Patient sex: F
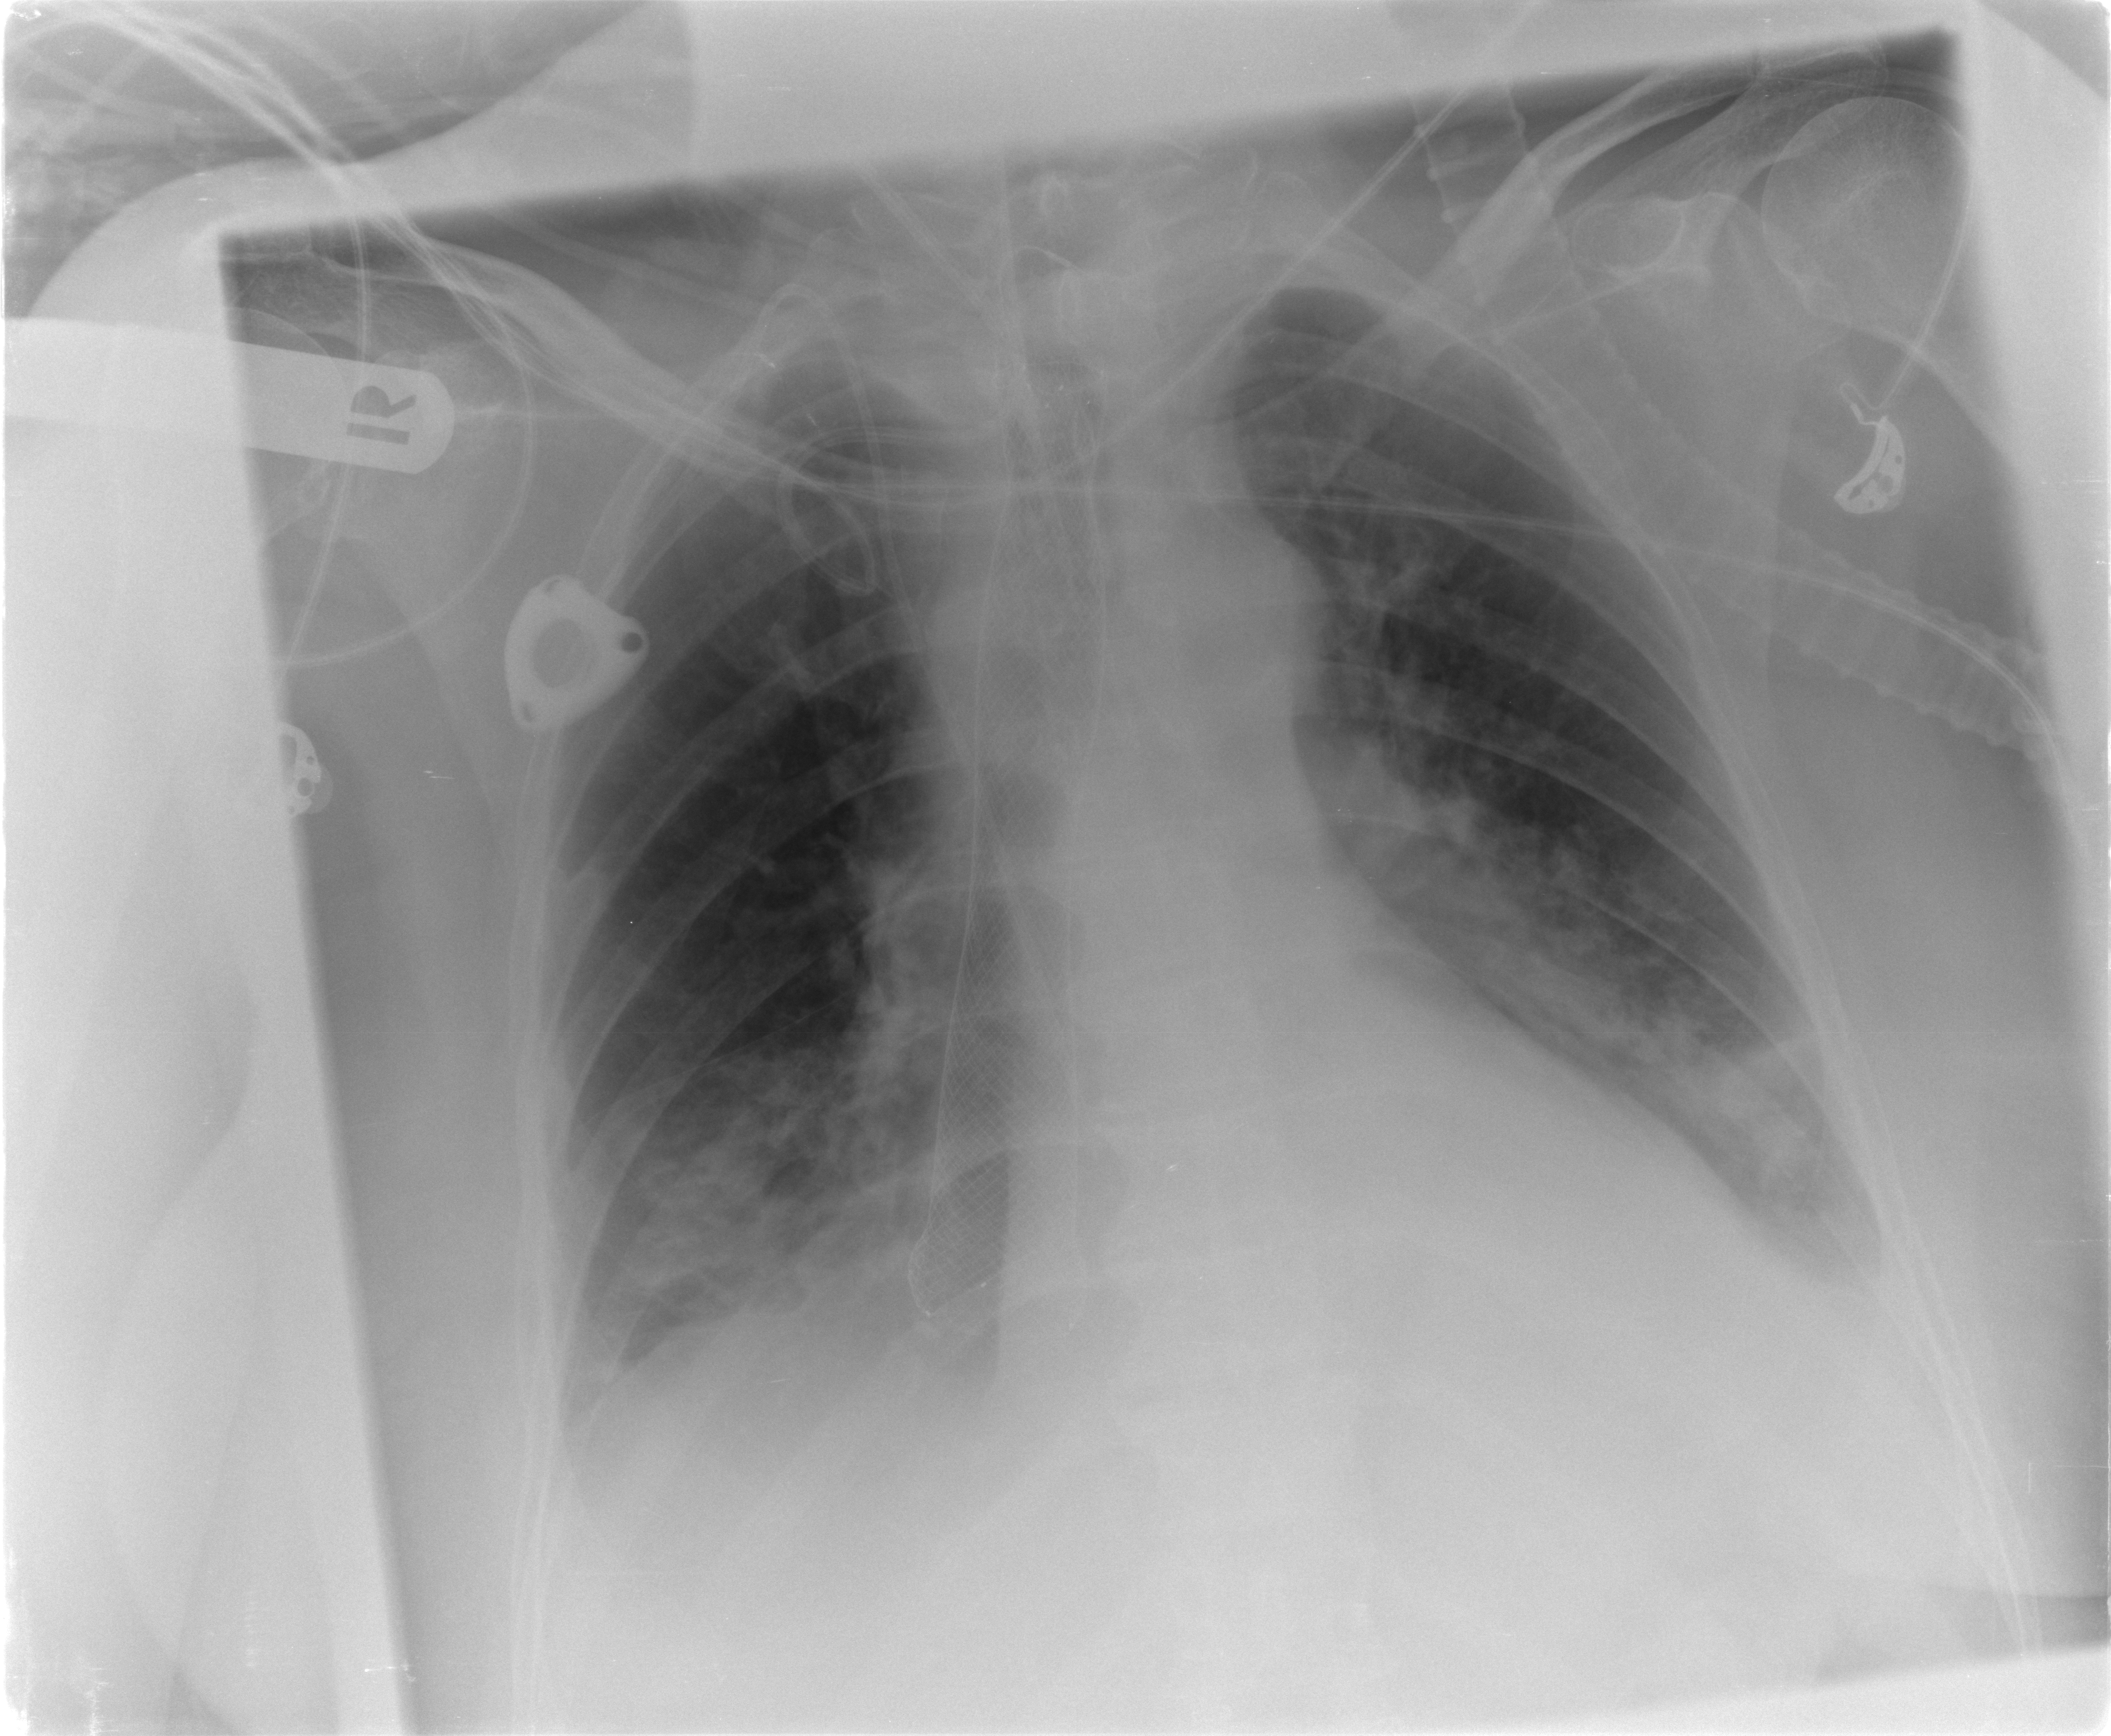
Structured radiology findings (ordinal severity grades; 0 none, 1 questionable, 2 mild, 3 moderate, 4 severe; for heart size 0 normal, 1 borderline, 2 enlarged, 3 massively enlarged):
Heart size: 0
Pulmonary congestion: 1
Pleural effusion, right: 2
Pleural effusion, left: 2
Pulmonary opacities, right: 2
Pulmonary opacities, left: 2
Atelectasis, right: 2
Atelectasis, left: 2